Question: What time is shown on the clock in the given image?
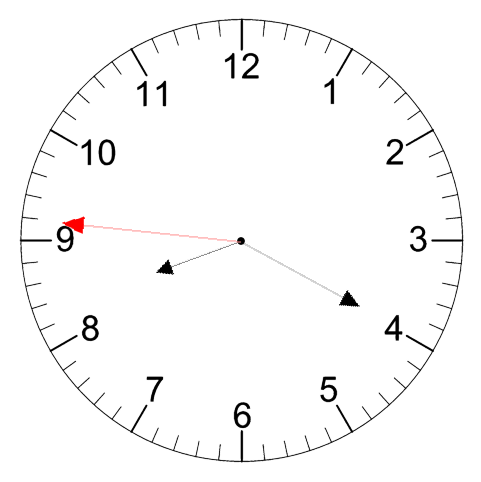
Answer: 08:19:46